Question: I have a 'BaseViewController' and I want to inherit from this in a subclass. When I do this the subclass "TestViewController" doesn't appear under the class dropdown in Xcode's interface builder (see below image). Isn't this possible?

'''
class BaseViewController<T: AnyObject> : UIViewController{
var test: T?
override func viewDidLoad() { }
}
class TestViewController : BaseViewController<UIView>{ }
'''
If I just type in the class name then I get a runtime error saying:
- -
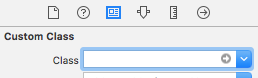
Answer: Pretty simple: You can't use a generic type here. The reason is that UIKit is written in ObjC, and generic types are not fully visible to ObjC. <URL> goes into the details.